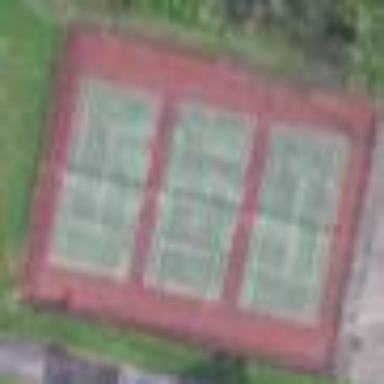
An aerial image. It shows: Tennis court on the leisure land pitch.